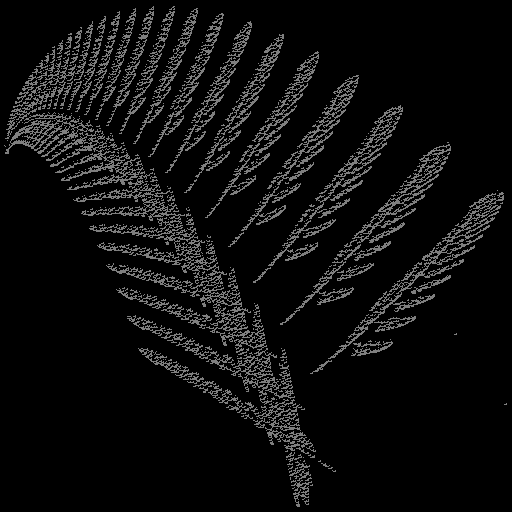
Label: newyorkfern